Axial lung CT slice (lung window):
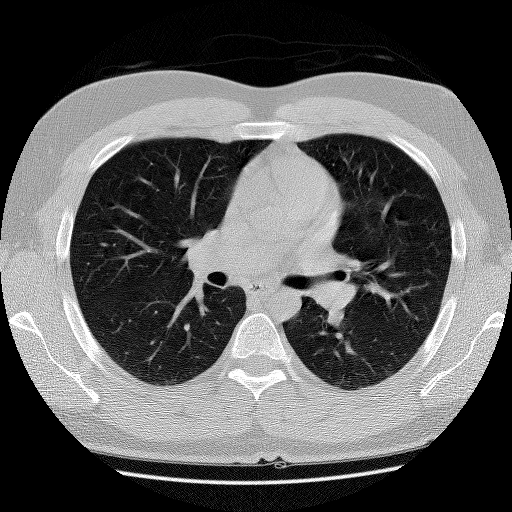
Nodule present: no